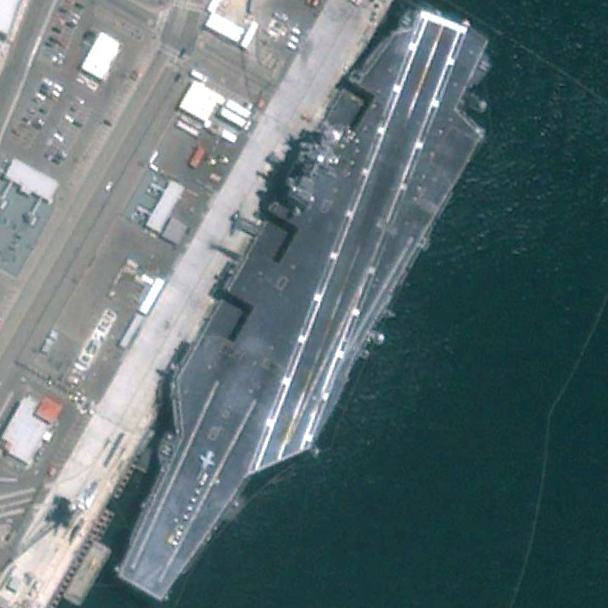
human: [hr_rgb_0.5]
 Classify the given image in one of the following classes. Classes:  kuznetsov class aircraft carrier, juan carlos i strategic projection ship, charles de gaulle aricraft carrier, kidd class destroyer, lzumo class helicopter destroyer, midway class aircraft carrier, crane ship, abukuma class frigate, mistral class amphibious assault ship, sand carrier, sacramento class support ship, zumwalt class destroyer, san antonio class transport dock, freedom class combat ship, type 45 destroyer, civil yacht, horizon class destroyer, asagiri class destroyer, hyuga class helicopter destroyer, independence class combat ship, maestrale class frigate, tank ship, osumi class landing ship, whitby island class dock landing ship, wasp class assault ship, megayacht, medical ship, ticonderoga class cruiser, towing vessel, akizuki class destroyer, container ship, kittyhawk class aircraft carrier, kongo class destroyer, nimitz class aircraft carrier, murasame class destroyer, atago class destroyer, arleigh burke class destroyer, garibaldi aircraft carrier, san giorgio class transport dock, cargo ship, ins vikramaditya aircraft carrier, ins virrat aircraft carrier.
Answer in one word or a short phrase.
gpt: Nimitz class aircraft carrier